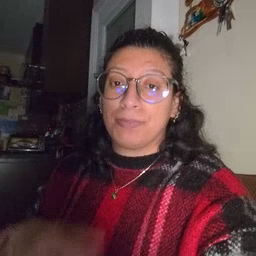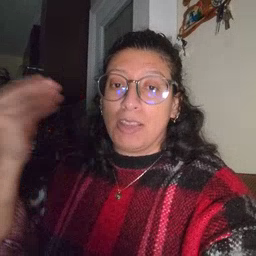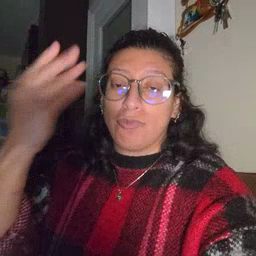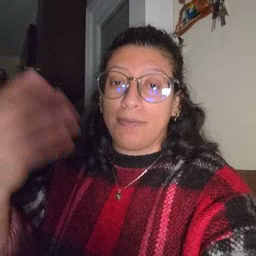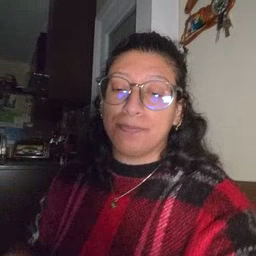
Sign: outside